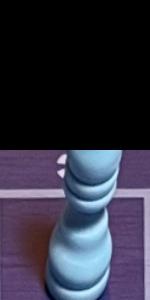
Label: Bishop_White